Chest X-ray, PA view. Patient: 48 years old, sex M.
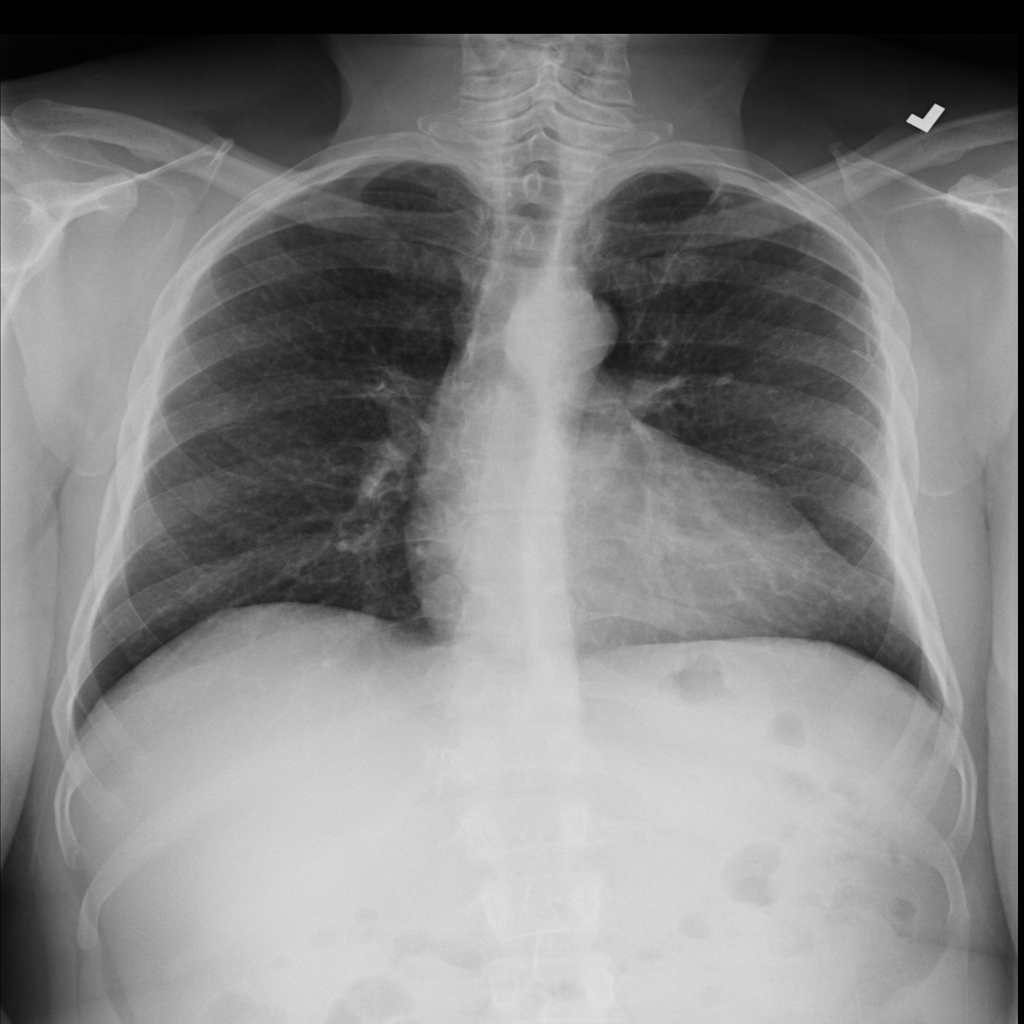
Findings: No Finding